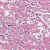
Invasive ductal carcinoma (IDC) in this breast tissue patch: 1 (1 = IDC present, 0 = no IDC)